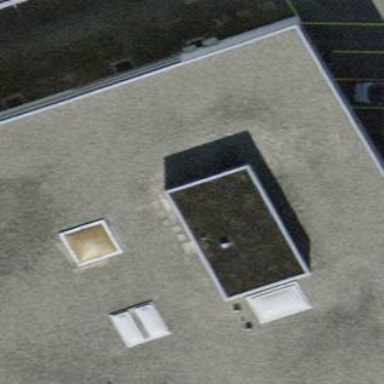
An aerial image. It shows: Office building with flat roof.